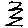
Label: zigzag